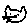
Label: cat